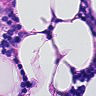
Metastatic tissue present: no